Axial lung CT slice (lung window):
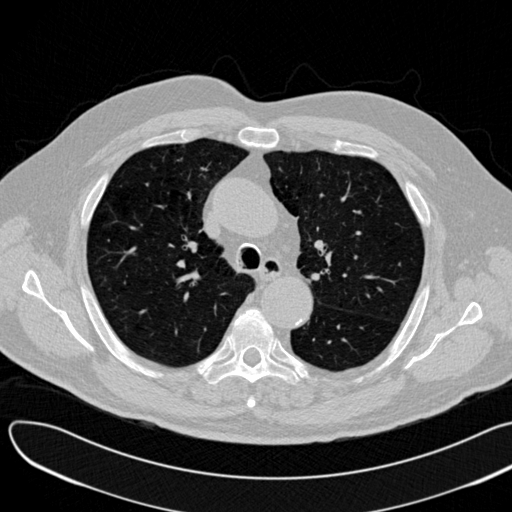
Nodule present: no